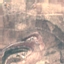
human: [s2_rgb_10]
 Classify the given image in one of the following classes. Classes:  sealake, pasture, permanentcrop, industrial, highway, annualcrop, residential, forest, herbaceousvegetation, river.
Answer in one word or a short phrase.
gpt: PermanentCrop